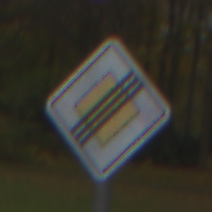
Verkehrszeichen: EndeVorfahrtsstrasse
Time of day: Midday
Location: Outdoor (Nature)
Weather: Overcast
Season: Autumn
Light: Natural